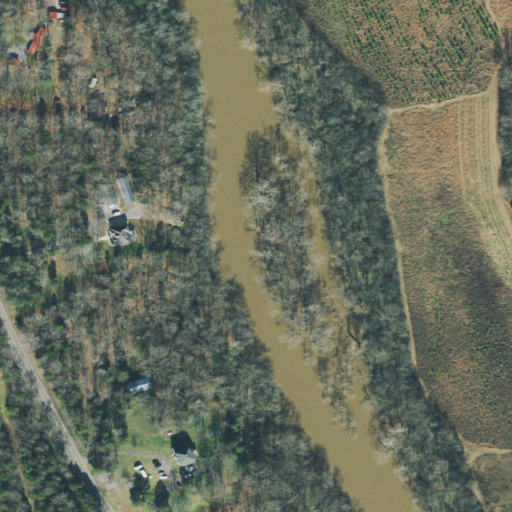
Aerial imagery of island in Tennessee named Baptizing Island containing mixed forest, deciduous forest, cultivated crops, open water, open development, woody wetlands, medium intensity development, grassland, herbaceous wetlands, and low intensity development